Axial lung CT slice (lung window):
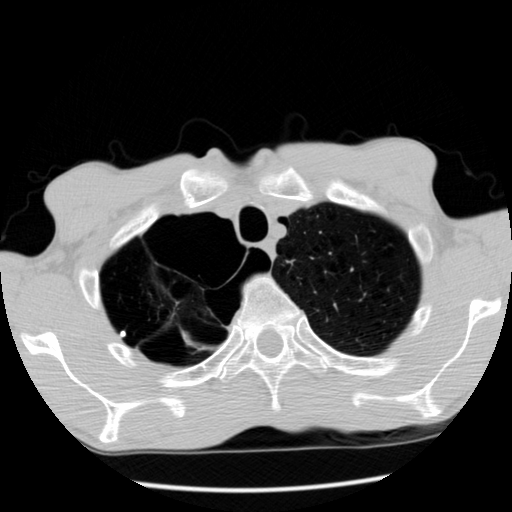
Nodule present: yes
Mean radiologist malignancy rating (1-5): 1